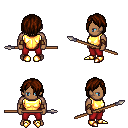
a pixel art fantasy rpg character, male body template, human, dark skin, gold chest armor, red pants, brown bangs hairstyle, cloth bracers, gold boots, spear, four views (front, back, left, right), 2x2 character sprite sheet, small pixel art, hard edges, no anti-aliasing